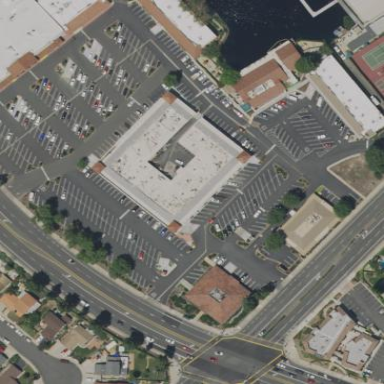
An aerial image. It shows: Retail area.